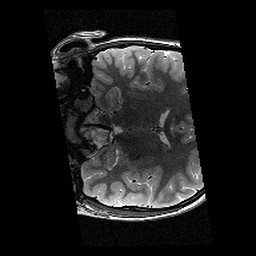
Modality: T2w
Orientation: coronal
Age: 12
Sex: female
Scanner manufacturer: siemens
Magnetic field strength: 3 T
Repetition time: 9.23 s
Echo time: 0.067 s